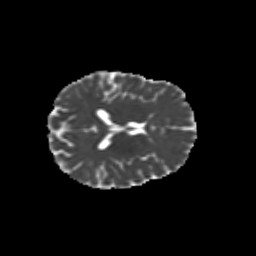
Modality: MD
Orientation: axial
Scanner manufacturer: siemens
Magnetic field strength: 3 T
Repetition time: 9.2 s
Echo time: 0.084 s